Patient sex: M
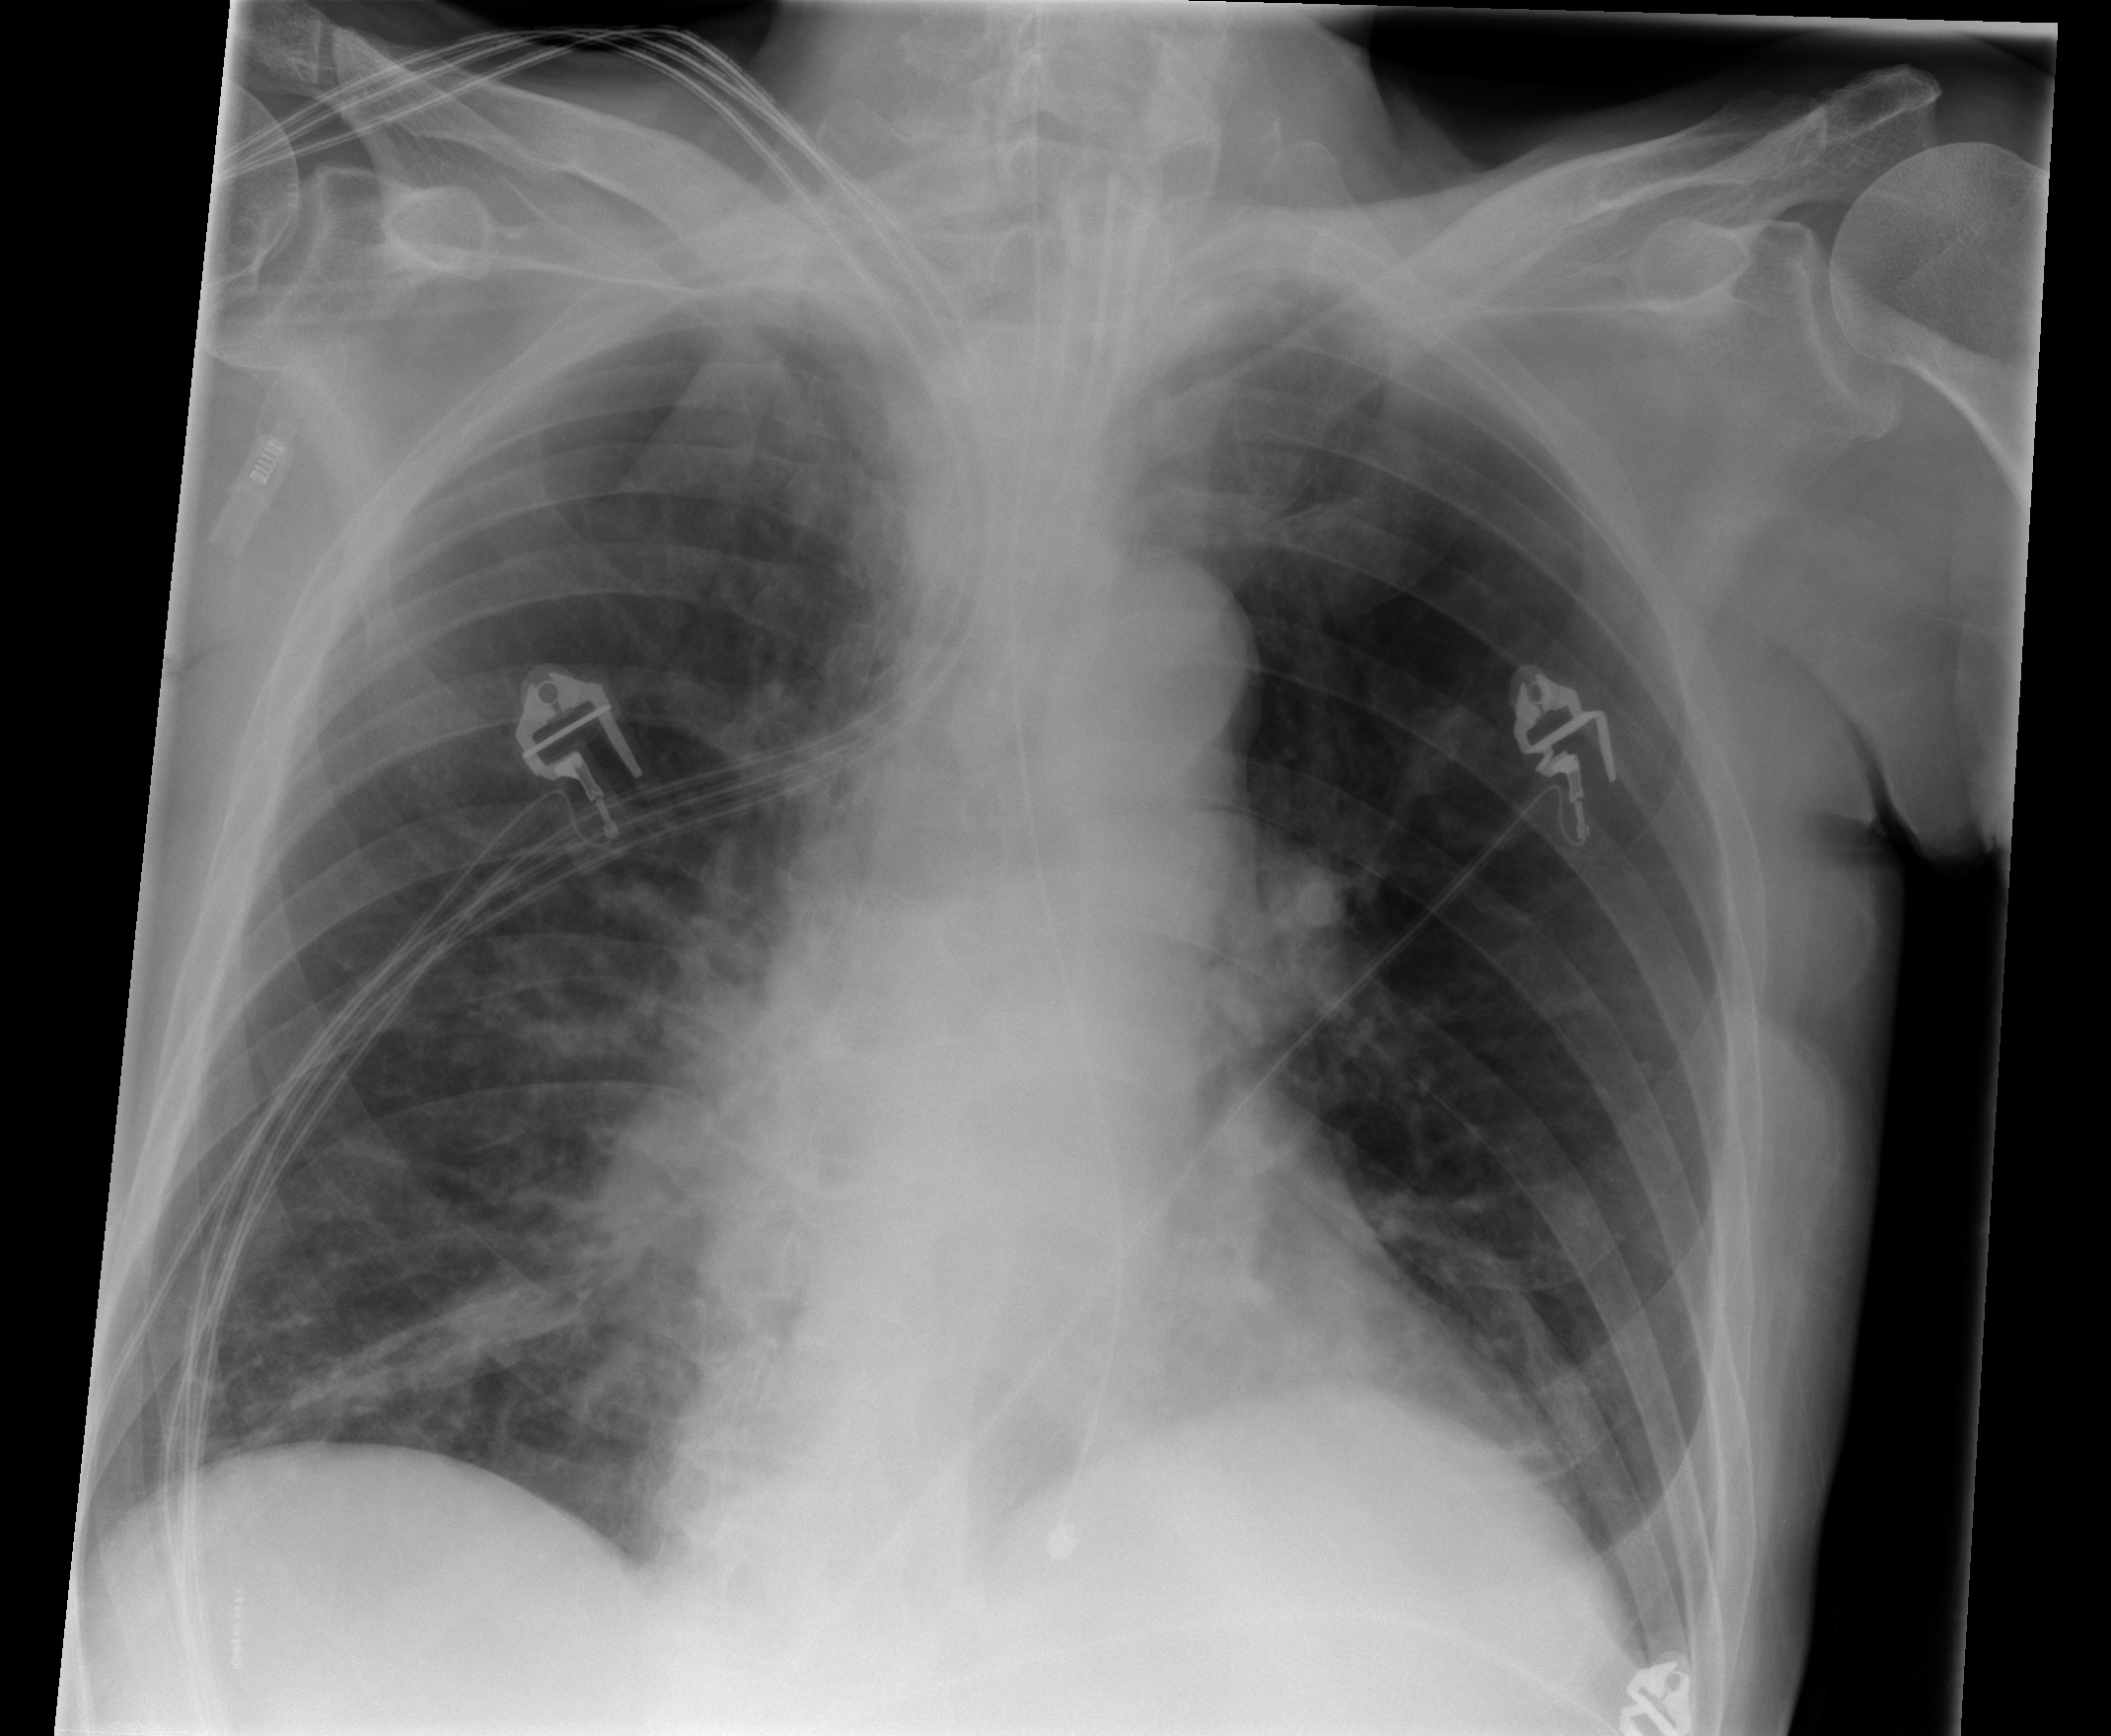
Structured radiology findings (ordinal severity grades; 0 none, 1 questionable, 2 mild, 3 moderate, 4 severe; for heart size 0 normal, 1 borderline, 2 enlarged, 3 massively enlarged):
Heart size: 1
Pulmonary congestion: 0
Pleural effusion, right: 0
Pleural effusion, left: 0
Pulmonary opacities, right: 1
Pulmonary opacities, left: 0
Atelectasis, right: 1
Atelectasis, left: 0